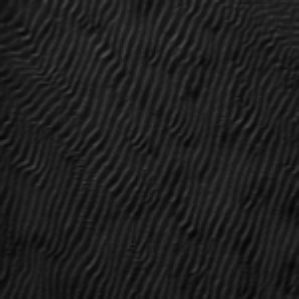
Label: frost